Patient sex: M
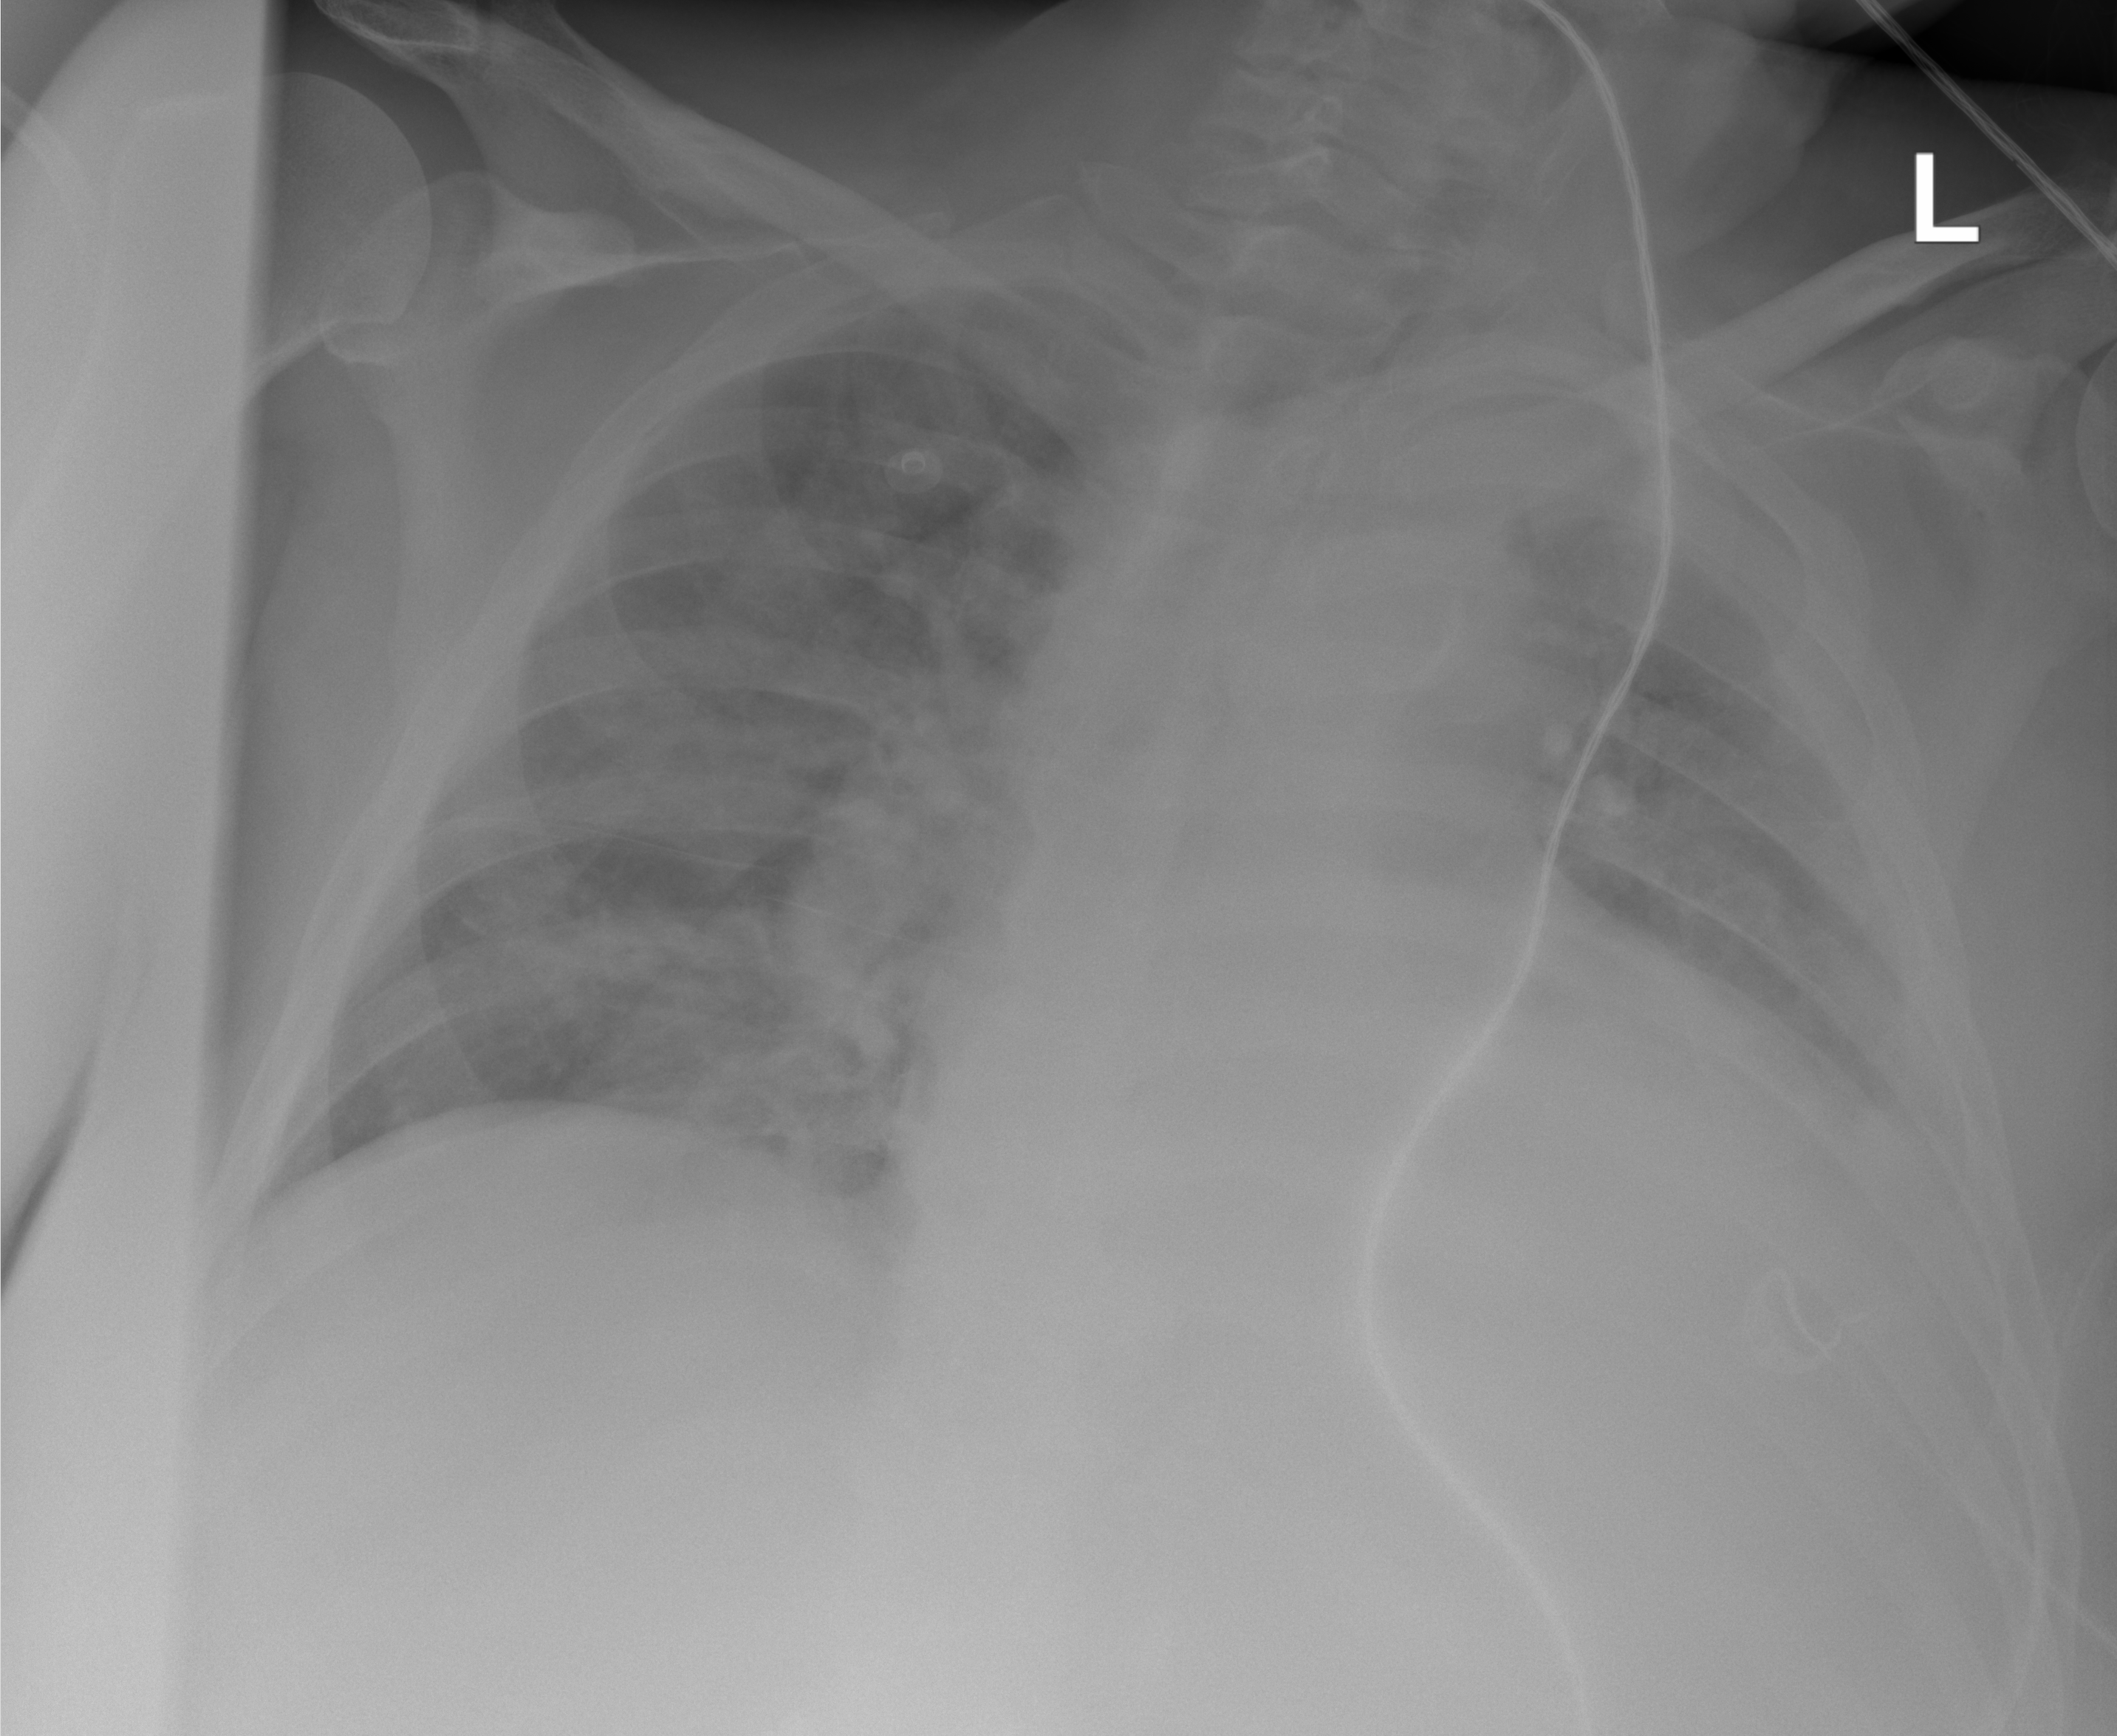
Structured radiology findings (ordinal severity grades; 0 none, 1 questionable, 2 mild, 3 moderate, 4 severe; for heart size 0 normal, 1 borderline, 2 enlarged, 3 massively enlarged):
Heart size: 3
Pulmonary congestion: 2
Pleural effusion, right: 2
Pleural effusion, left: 3
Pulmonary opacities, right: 2
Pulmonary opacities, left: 0
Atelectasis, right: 2
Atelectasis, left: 2